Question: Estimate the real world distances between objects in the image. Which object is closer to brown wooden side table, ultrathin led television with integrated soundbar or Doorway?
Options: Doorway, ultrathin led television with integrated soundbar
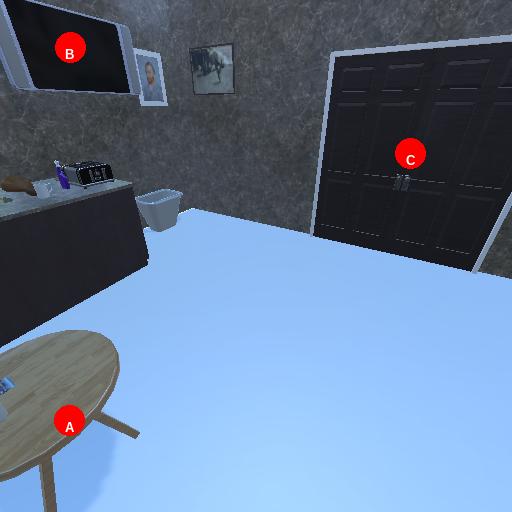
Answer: Doorway